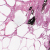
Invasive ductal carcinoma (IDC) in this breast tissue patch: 0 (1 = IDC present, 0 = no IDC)